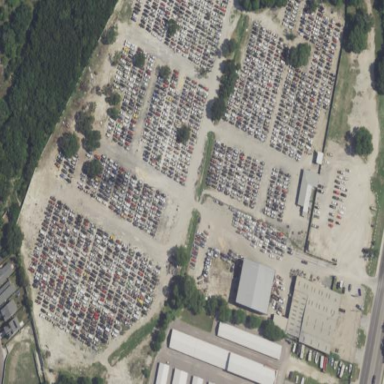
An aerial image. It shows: Industrial area designated as auto wrecker yard.